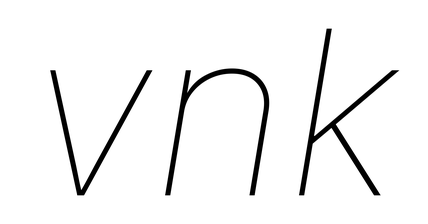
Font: Inter-Italic_Thin_Italic